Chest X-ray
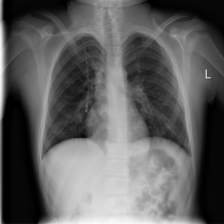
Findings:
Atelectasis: negative
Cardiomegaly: negative
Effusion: negative
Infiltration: positive
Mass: negative
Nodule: negative
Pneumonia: negative
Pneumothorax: negative
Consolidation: negative
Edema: negative
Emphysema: negative
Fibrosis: negative
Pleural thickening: negative
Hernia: negative